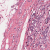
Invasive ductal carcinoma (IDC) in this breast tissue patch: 1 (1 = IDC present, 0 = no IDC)